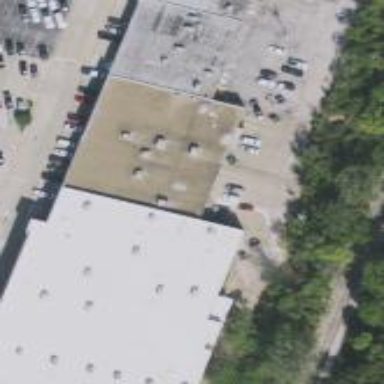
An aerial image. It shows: Building that houses fitness center.